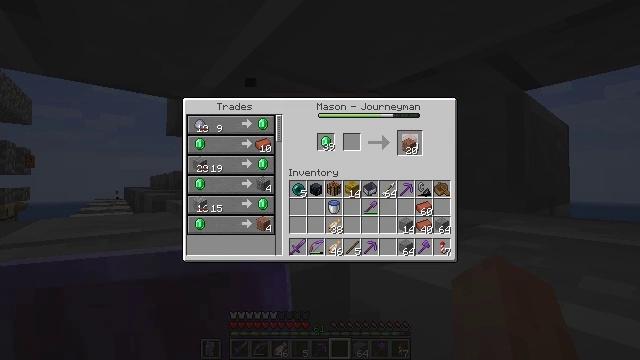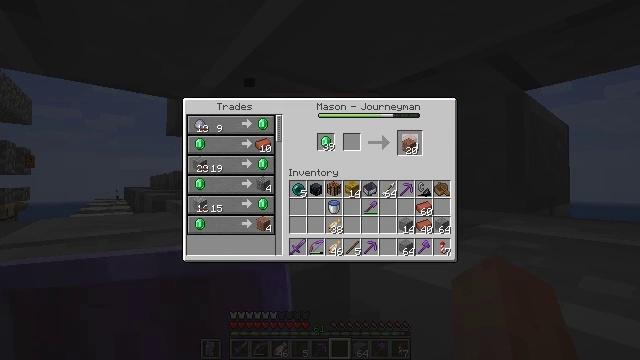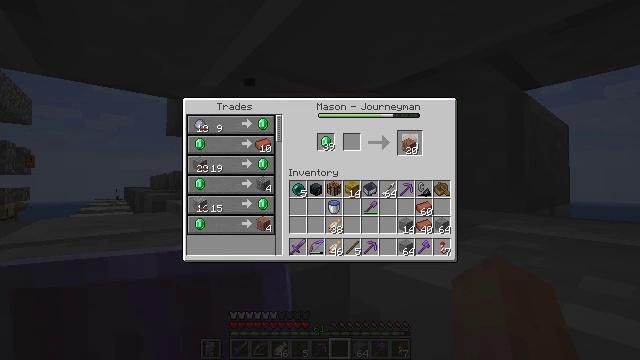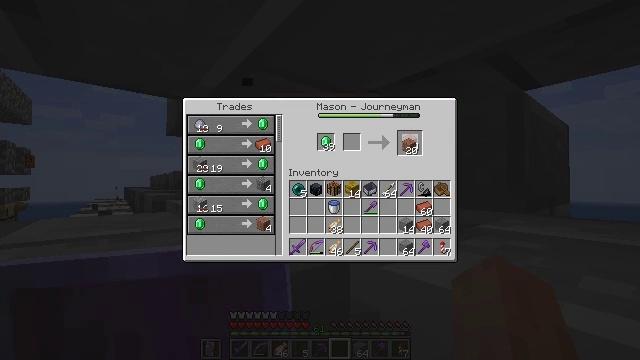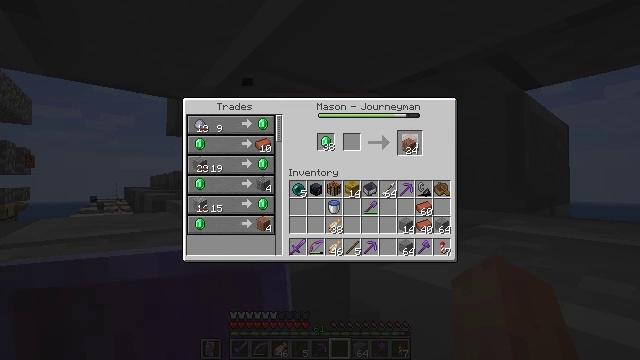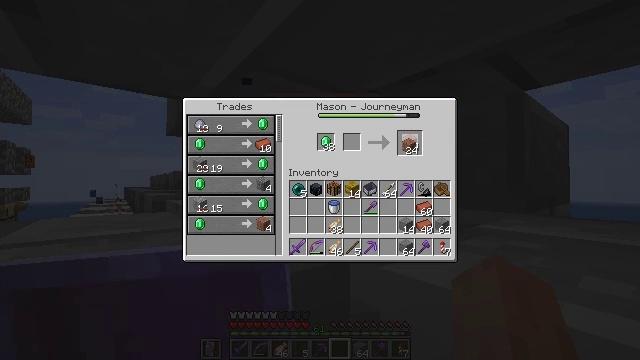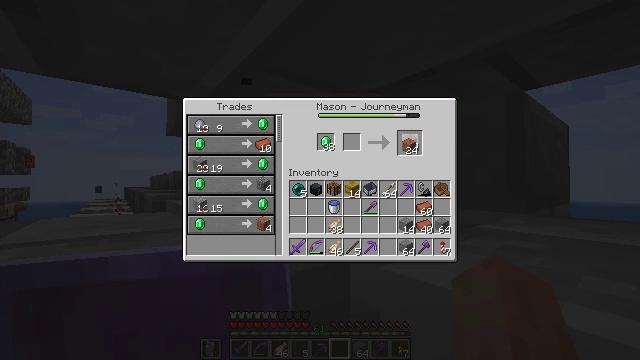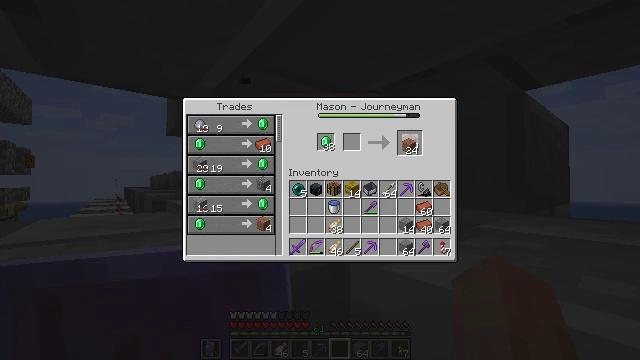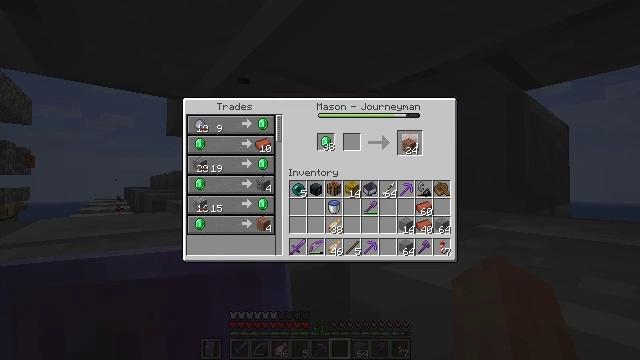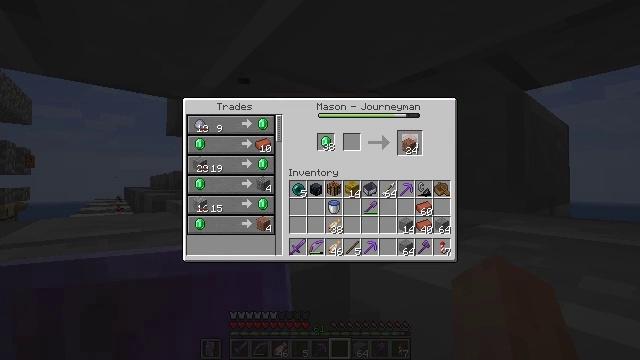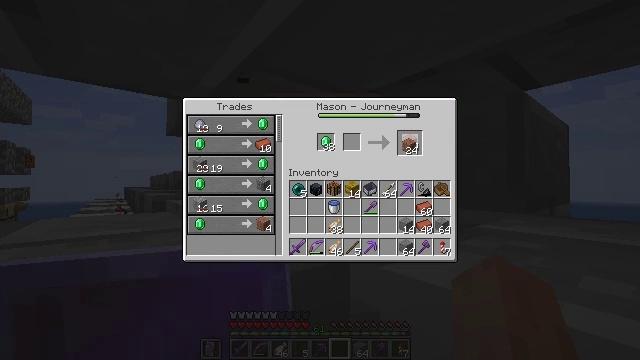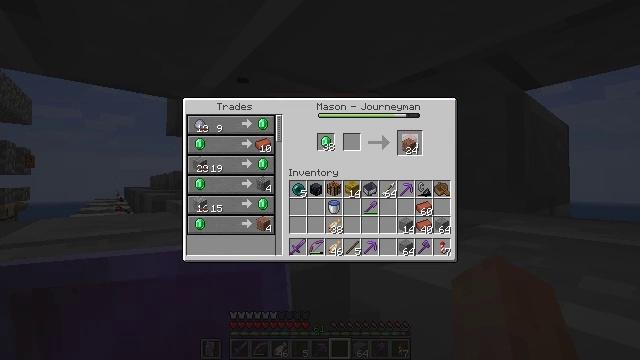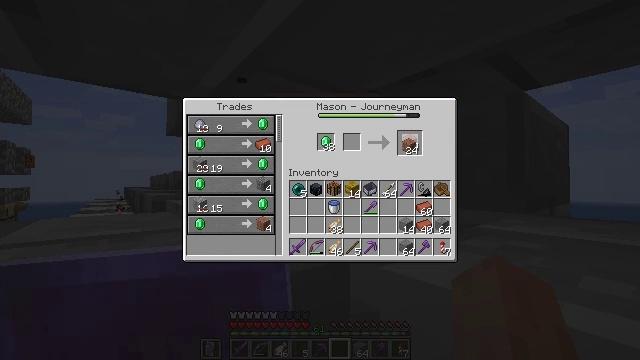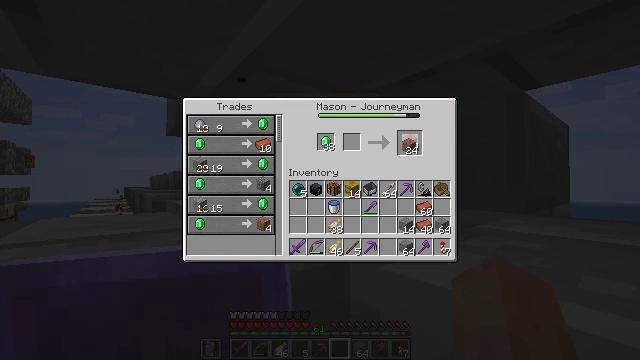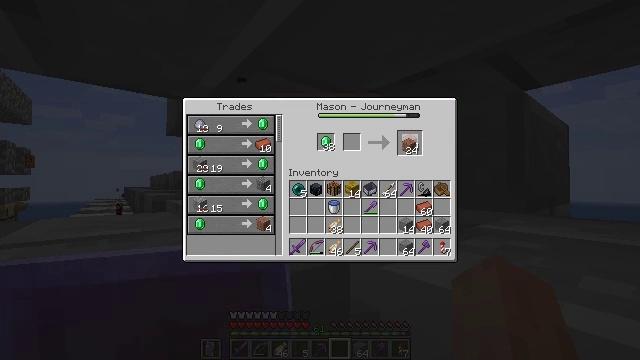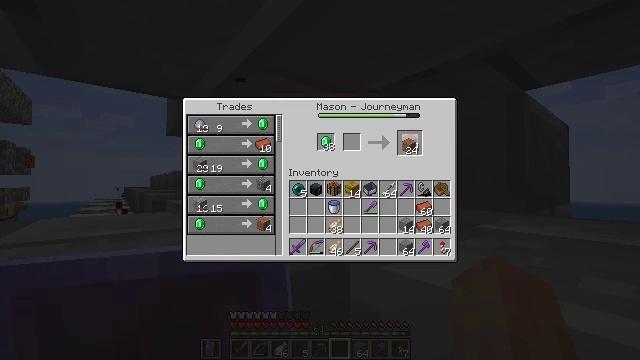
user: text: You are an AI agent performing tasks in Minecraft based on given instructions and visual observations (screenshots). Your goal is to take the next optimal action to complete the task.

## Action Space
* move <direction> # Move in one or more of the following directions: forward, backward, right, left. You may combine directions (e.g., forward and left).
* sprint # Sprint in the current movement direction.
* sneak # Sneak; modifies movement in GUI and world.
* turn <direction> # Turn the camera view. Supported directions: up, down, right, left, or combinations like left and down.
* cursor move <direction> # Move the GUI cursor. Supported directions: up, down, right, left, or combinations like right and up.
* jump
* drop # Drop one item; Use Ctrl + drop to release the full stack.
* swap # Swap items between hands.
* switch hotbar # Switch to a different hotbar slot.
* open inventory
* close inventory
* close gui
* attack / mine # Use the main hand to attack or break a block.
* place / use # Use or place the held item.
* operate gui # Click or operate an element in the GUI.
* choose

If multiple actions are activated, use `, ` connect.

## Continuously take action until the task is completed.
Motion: motion action
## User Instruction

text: Use four granite blocks to create polished granite.
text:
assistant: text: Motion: attack / mine
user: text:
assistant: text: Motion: attack / mine
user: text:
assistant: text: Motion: attack / mine
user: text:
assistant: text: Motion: no_op
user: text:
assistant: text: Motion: no_op
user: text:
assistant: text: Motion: no_op
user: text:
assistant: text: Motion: no_op
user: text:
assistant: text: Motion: no_op
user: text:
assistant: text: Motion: no_op
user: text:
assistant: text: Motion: no_op
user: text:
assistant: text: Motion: no_op
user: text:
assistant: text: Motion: no_op
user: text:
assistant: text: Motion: attack / mine
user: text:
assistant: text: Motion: attack / mine
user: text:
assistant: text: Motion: attack / mine
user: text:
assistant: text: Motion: attack / mine
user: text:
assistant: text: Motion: no_op
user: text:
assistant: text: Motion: no_op
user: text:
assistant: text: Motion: no_op
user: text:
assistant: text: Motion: no_op
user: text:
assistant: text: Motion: no_op
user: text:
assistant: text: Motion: no_op
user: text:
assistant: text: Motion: no_op
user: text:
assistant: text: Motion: no_op
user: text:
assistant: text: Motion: no_op
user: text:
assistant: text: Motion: no_op
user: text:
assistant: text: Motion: no_op
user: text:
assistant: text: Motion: no_op
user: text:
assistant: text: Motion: no_op
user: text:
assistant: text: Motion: no_op